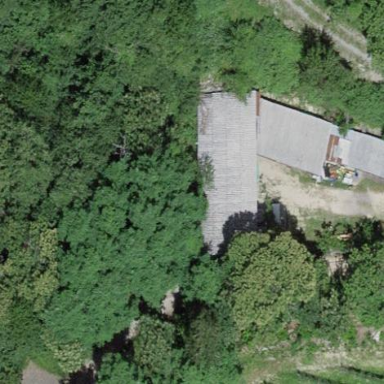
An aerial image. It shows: Shed building.